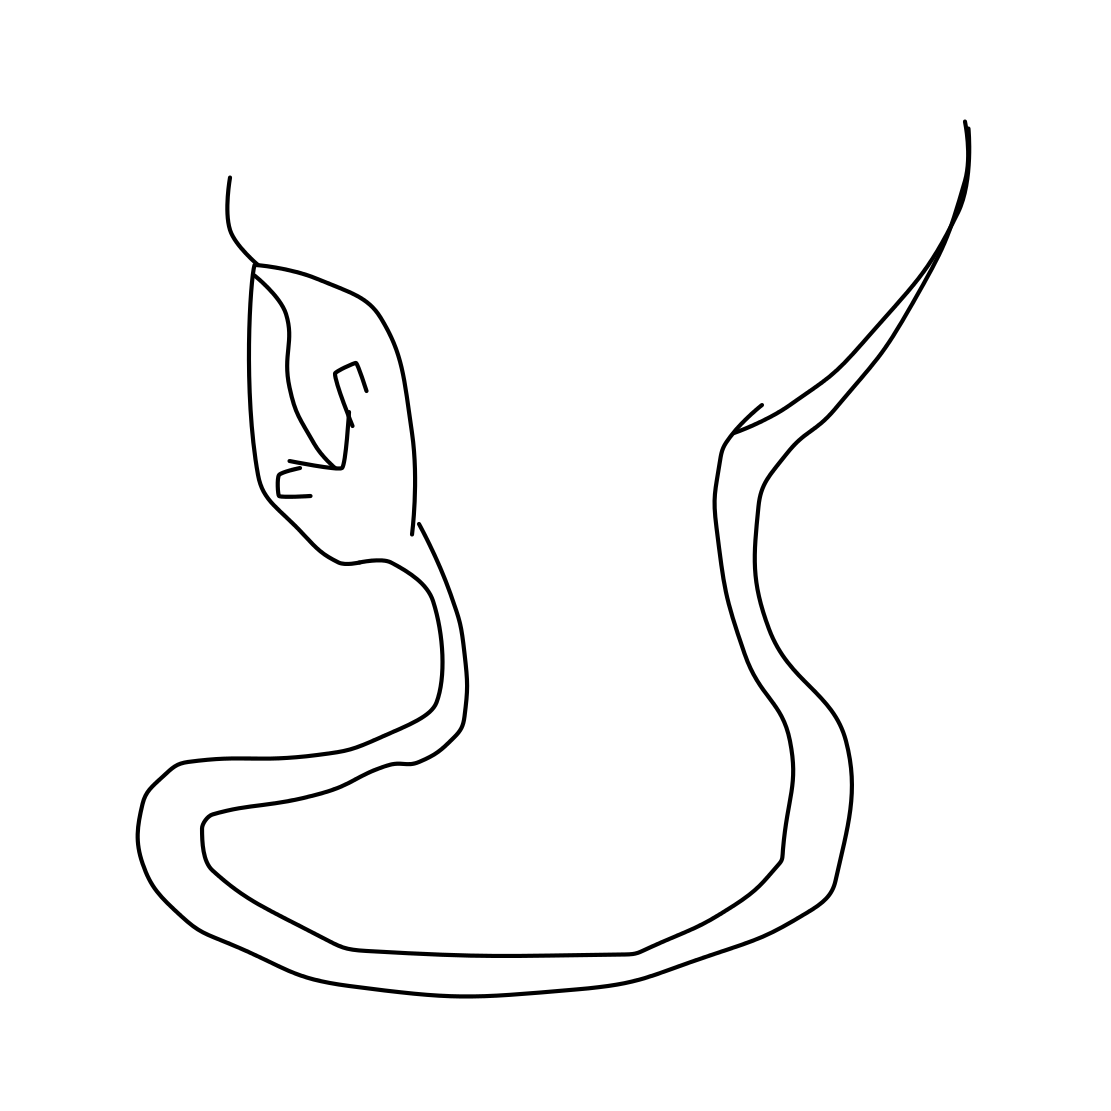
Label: snake